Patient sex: M
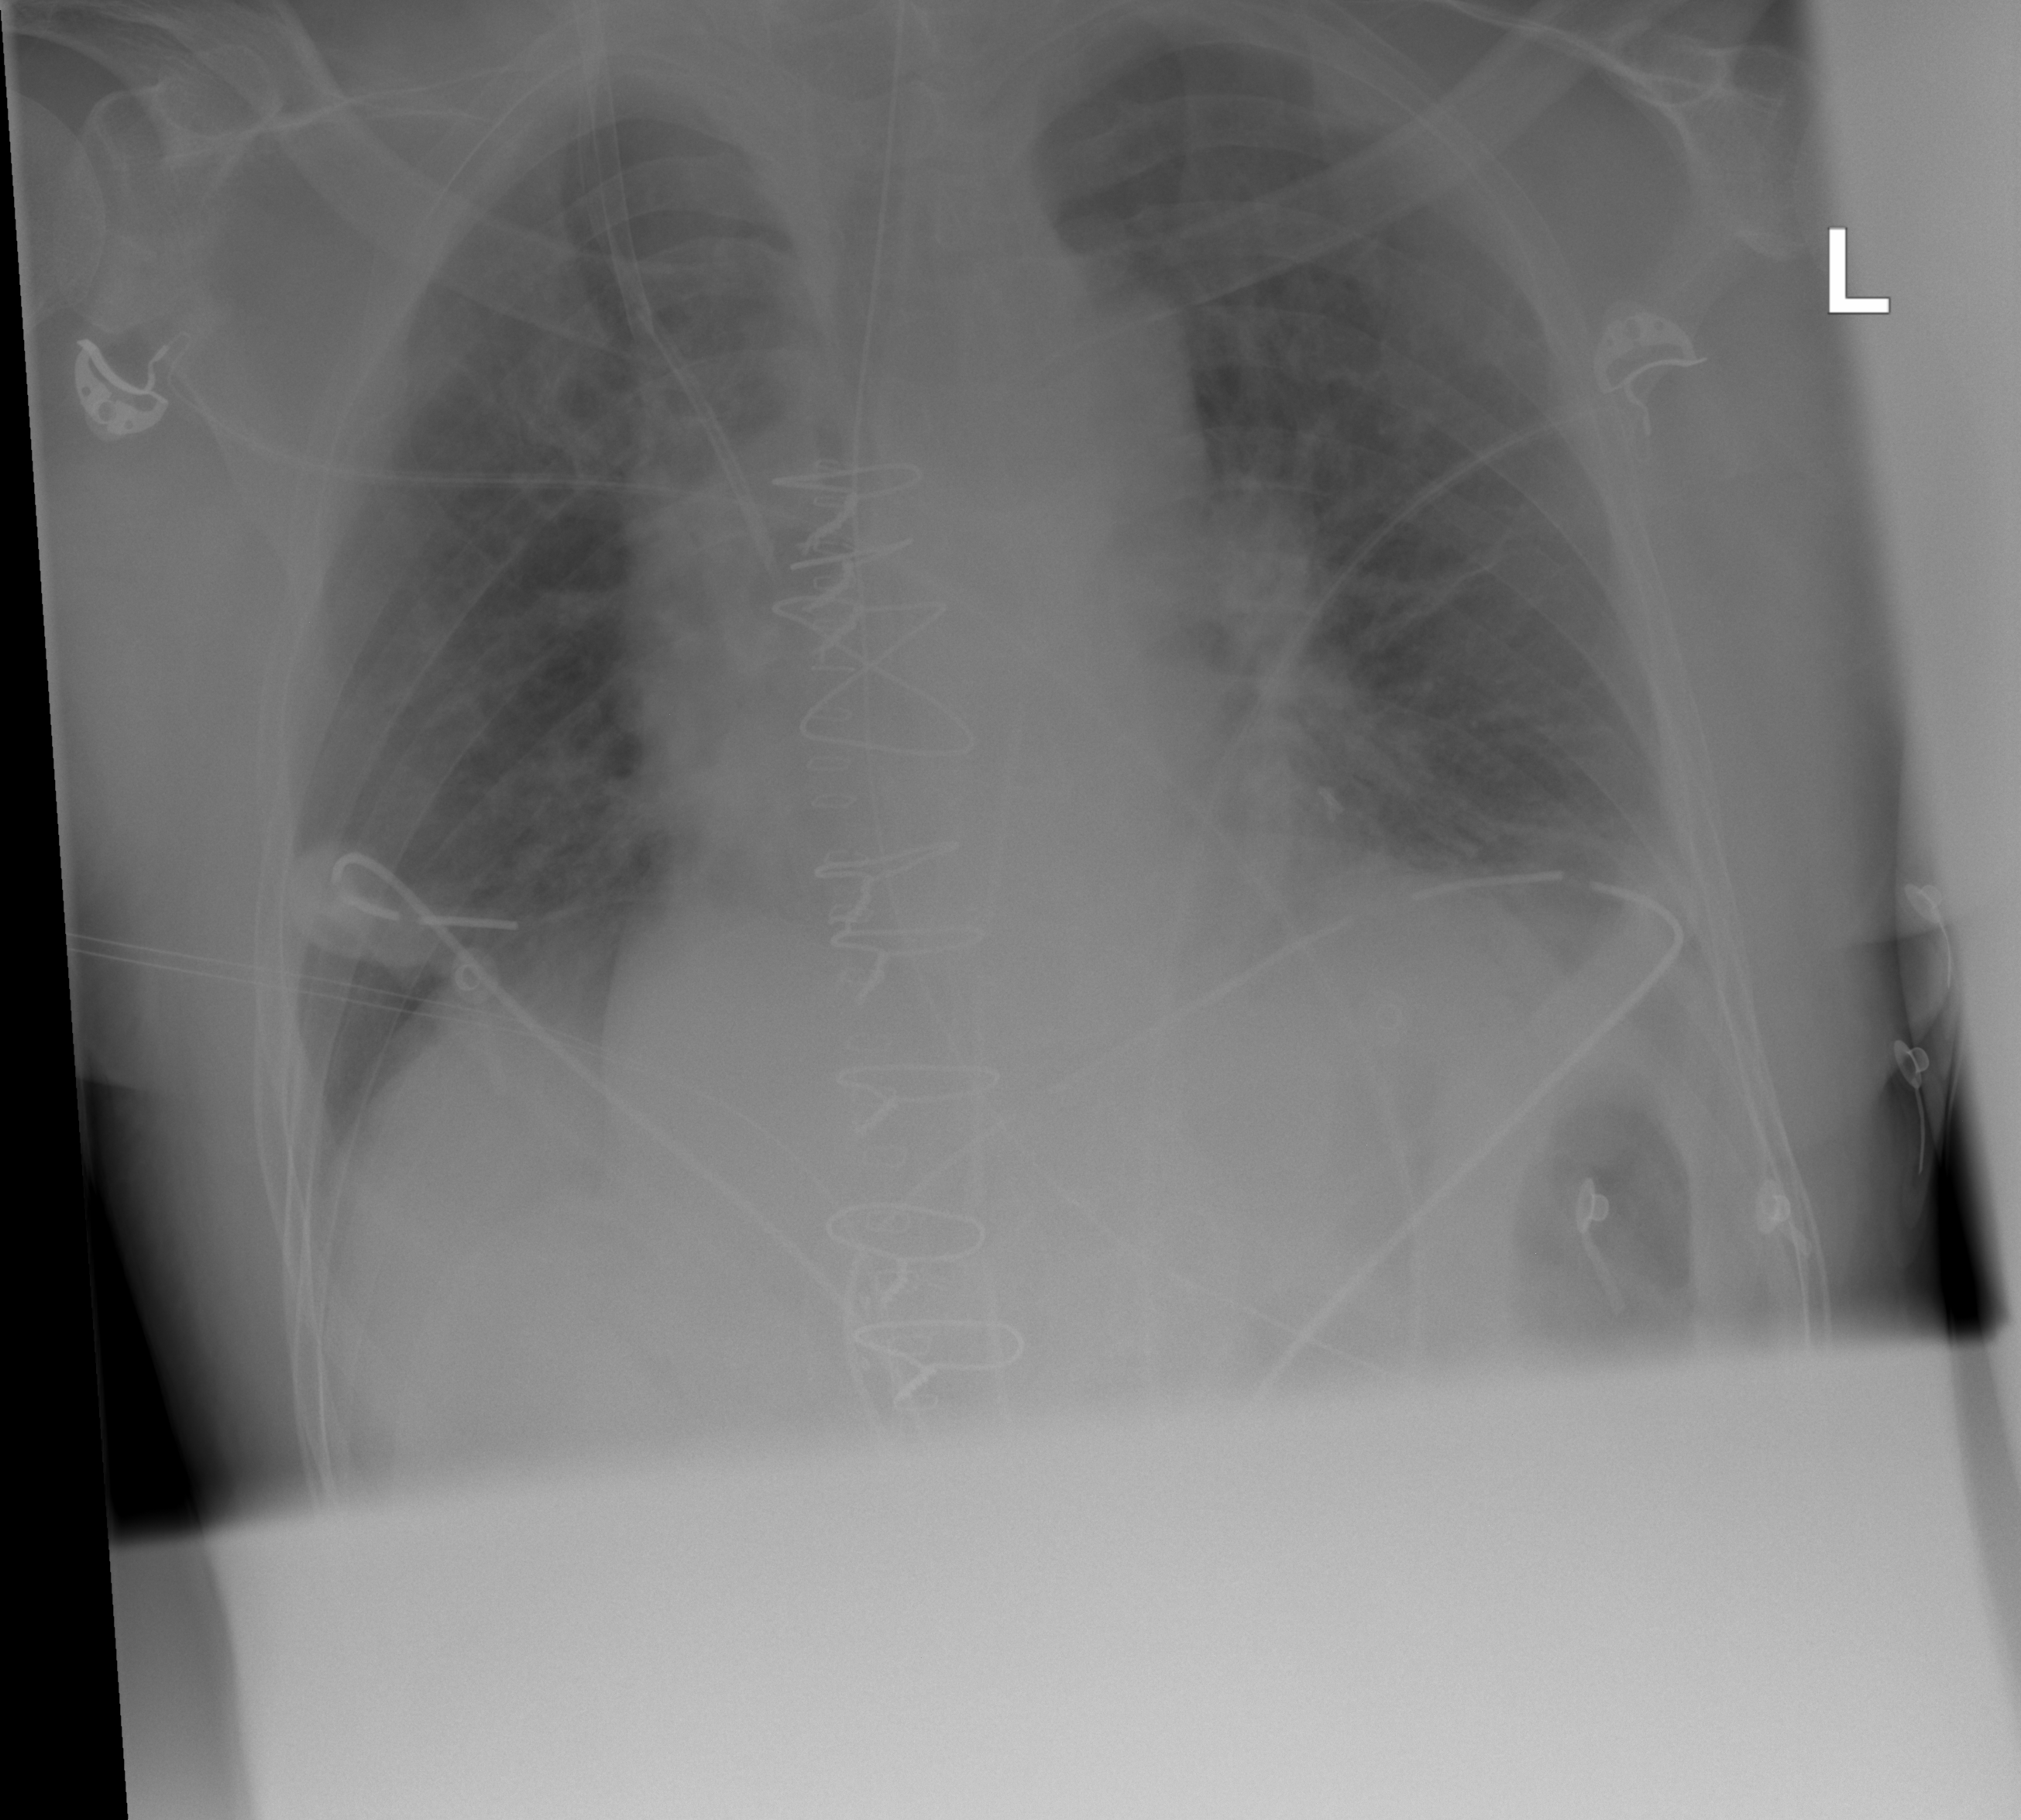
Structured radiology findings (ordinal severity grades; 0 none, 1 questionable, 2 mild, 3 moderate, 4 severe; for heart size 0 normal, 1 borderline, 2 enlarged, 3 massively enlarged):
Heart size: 2
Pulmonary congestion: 2
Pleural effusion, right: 0
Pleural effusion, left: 1
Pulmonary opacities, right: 1
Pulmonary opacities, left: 1
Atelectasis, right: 2
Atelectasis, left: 2